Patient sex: F
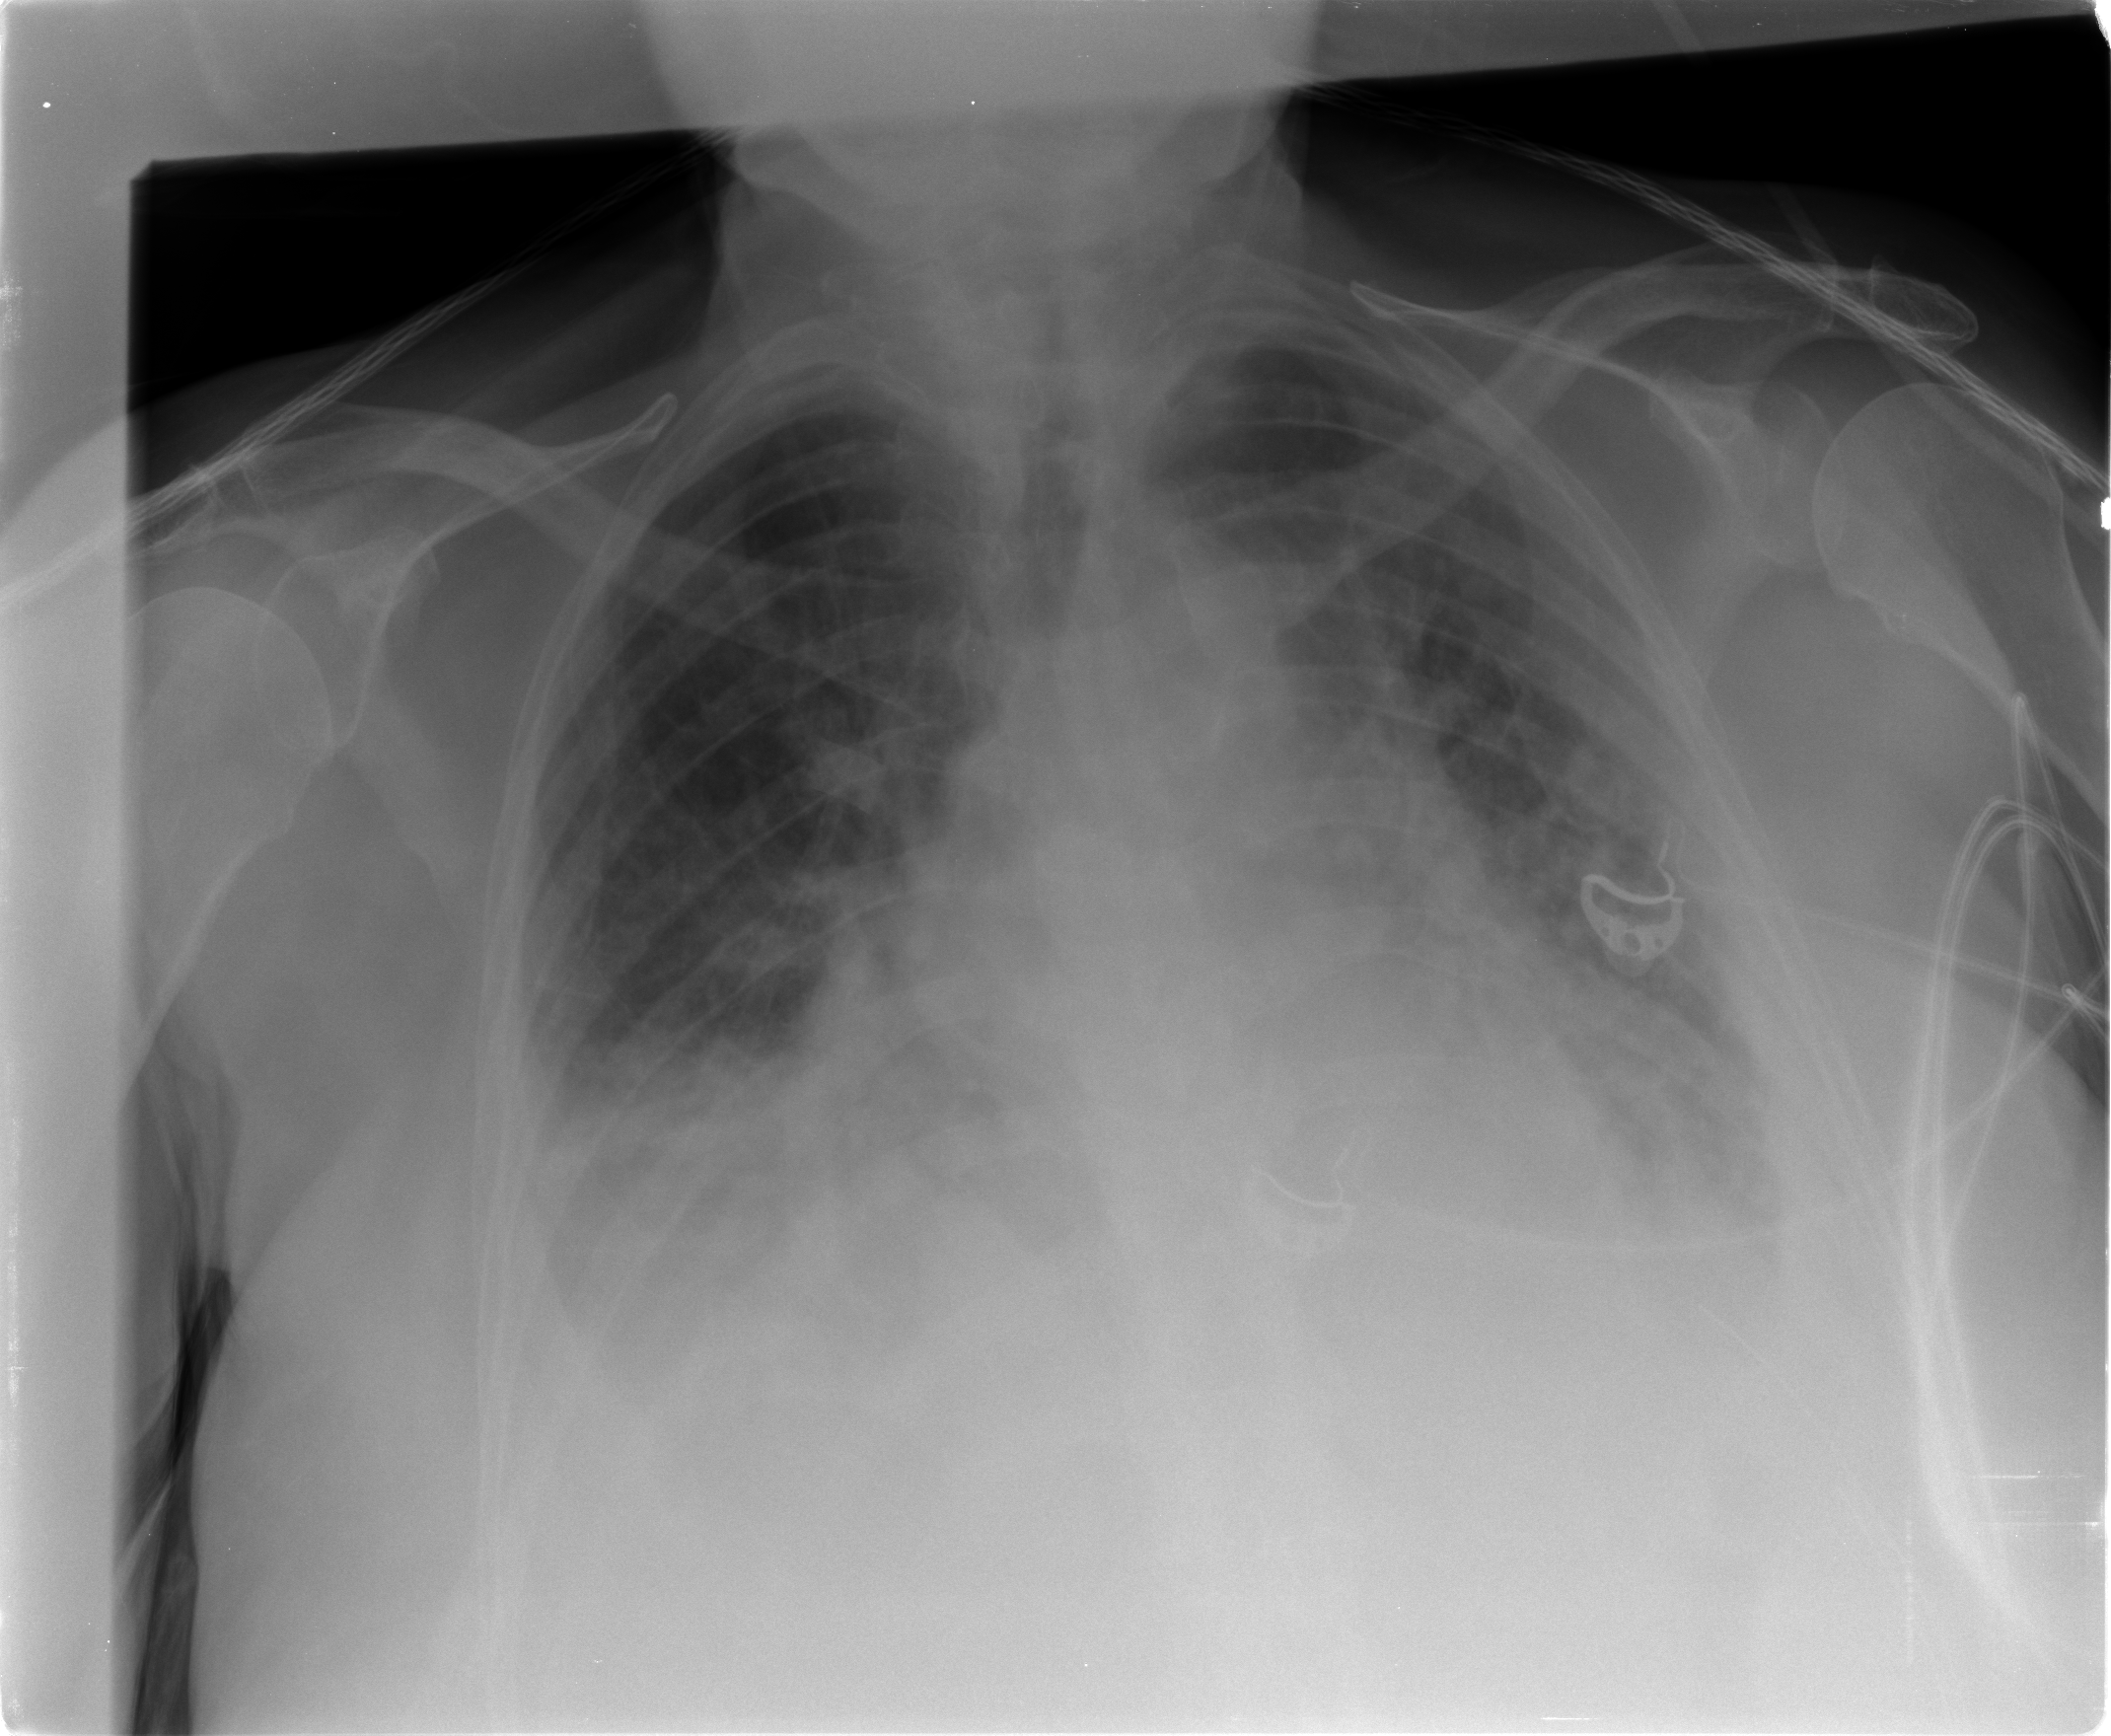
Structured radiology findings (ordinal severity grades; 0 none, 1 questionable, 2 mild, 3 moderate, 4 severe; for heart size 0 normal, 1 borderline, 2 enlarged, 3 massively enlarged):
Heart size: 2
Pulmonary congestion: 3
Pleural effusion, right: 2
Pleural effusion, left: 2
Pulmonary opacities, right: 3
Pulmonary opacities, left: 3
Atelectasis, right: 2
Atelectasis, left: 2